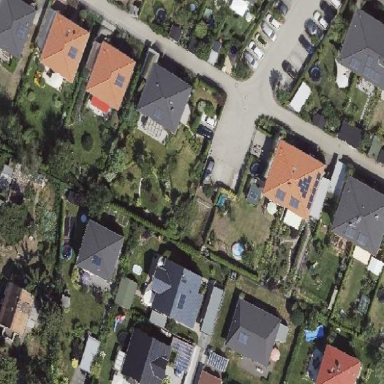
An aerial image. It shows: Garden surrounded by fence.